Aerial crown-view tile of a tropical tree (Barro Colorado Island, Panama), acquired 20250217:
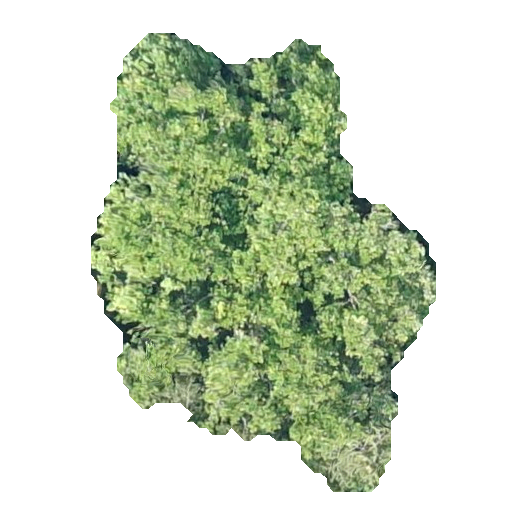
Species: Guapira myrtiflora
GBIF accepted scientific name: Guapira myrtiflora
Crown area: 155.854 m²